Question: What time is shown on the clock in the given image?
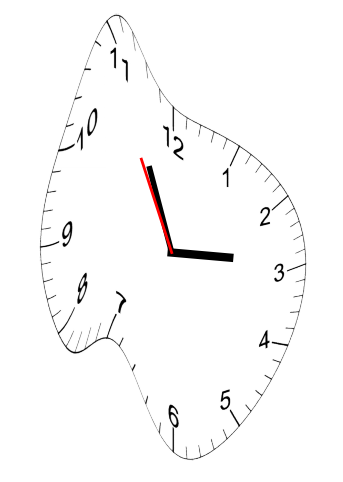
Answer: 02:55:55